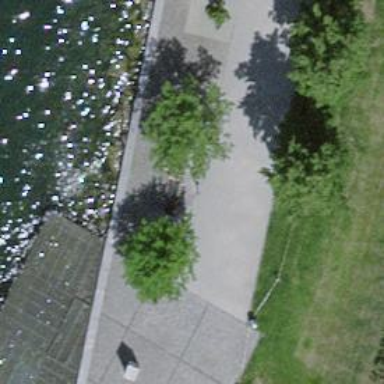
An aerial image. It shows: Black bench.